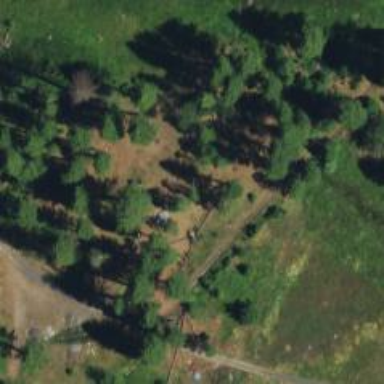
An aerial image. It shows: Tipi structure.